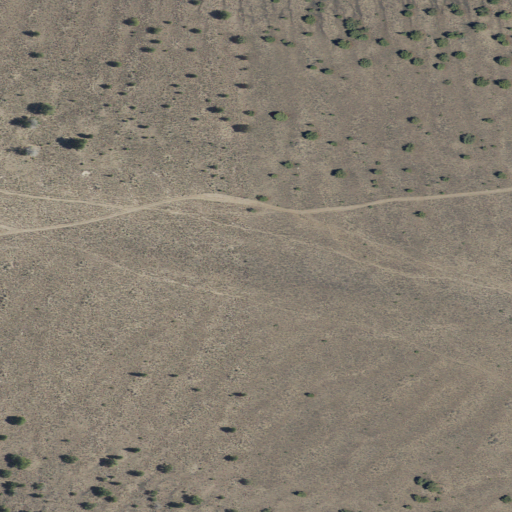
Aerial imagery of plain(s) in Oregon named Dobie Flat containing only shrub